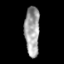
Tissue: skin
Cell type: Epithelial cells
Senescence score: 0.2842
Nuclear area (px): 729
Mean DAPI intensity: 160.722